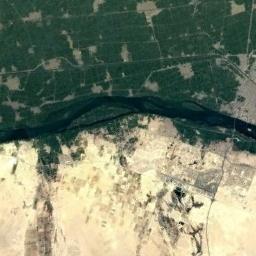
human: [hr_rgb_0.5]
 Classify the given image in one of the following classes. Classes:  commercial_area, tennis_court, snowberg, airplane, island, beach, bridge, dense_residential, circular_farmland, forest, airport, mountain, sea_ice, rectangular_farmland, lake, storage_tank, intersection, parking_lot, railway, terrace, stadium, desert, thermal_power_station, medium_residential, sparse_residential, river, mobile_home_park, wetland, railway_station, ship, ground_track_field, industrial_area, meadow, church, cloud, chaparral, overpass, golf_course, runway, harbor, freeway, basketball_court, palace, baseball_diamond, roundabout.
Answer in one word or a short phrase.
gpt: river